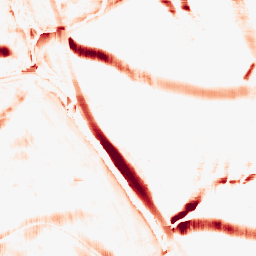
Category: morphological
Decomposition family: morphological_square
Decomposition parameters: operation: opening
size: 20
Upsampling method: quintic
Upsampling parameters: scale: 8
Upsampling scale: 8